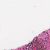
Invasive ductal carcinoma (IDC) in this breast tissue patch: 0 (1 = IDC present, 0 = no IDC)